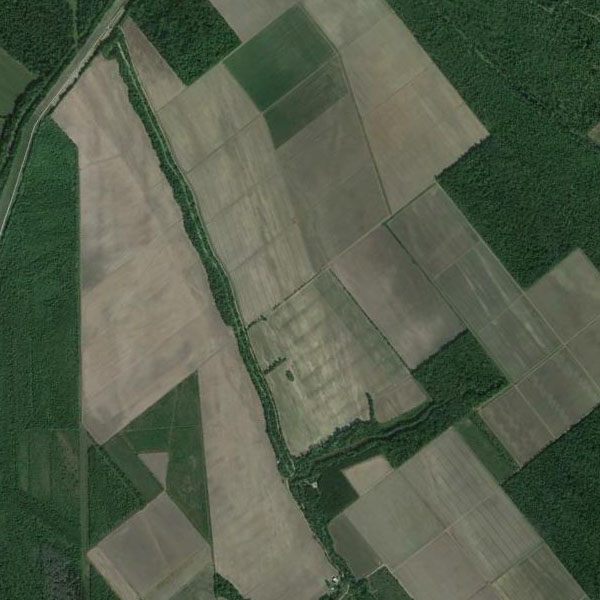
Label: Farmland